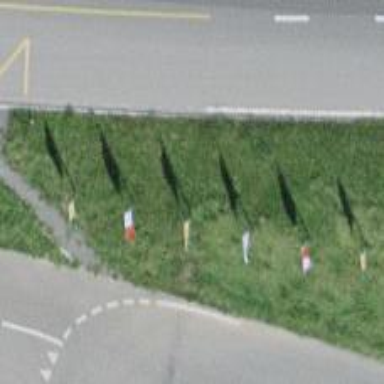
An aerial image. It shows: Flagpole which is man-made.